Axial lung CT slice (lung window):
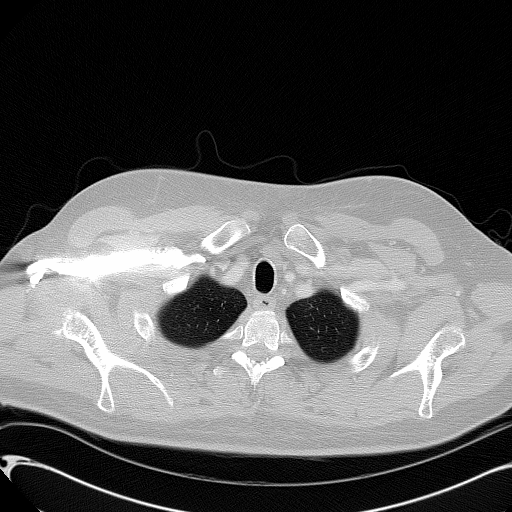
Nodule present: no